Question: I understand that stackoverflow exceptions are usually infinite loops, but I've checked my logic and stepped through the code and cannot figure this out. There is no infinite loop because I mark every pixel with 'locationID' as I process it!
'''
private void setAttachedPixels(ref Image<Gray, byte> source, int X, int Y, byte locationID) //recursively set a pixel, and all adjacent unmarked pixels, to a certain number
{
if (X >= 0 && Y >= 0 && X < source.Rows && Y < source.Cols)
{
if (source.Data[X, Y, 0] == 1) // 1 means unprocessed - locationID starts at 2 and increments elsewhere
{
source.Data[X, Y, 0] = locationID; //mark origin pixel
setAttachedPixels(ref source, X+1, Y-1, locationID); //down left pixel
setAttachedPixels(ref source, X+1, Y, locationID); //down
setAttachedPixels(ref source, X+1, Y+1, locationID); //down right
setAttachedPixels(ref source, X, Y - 1, locationID); //left
setAttachedPixels(ref source, X, Y + 1, locationID); //right
setAttachedPixels(ref source, X - 1, Y - 1, locationID);//up left
setAttachedPixels(ref source, X - 1, Y, locationID); //up
setAttachedPixels(ref source, X - 1, Y + 1, locationID); //up right
}
}
return;
}
'''
Code explanation: I'm trying to loop through an image (basically a 2-dimentional array) with some blobs in it and 'count' how many pixels are part of each blob. Hopefully you can see what I'm doing.
Here is a screenshot of the error. It and the stack trace is of no help, but I know someone will ask.

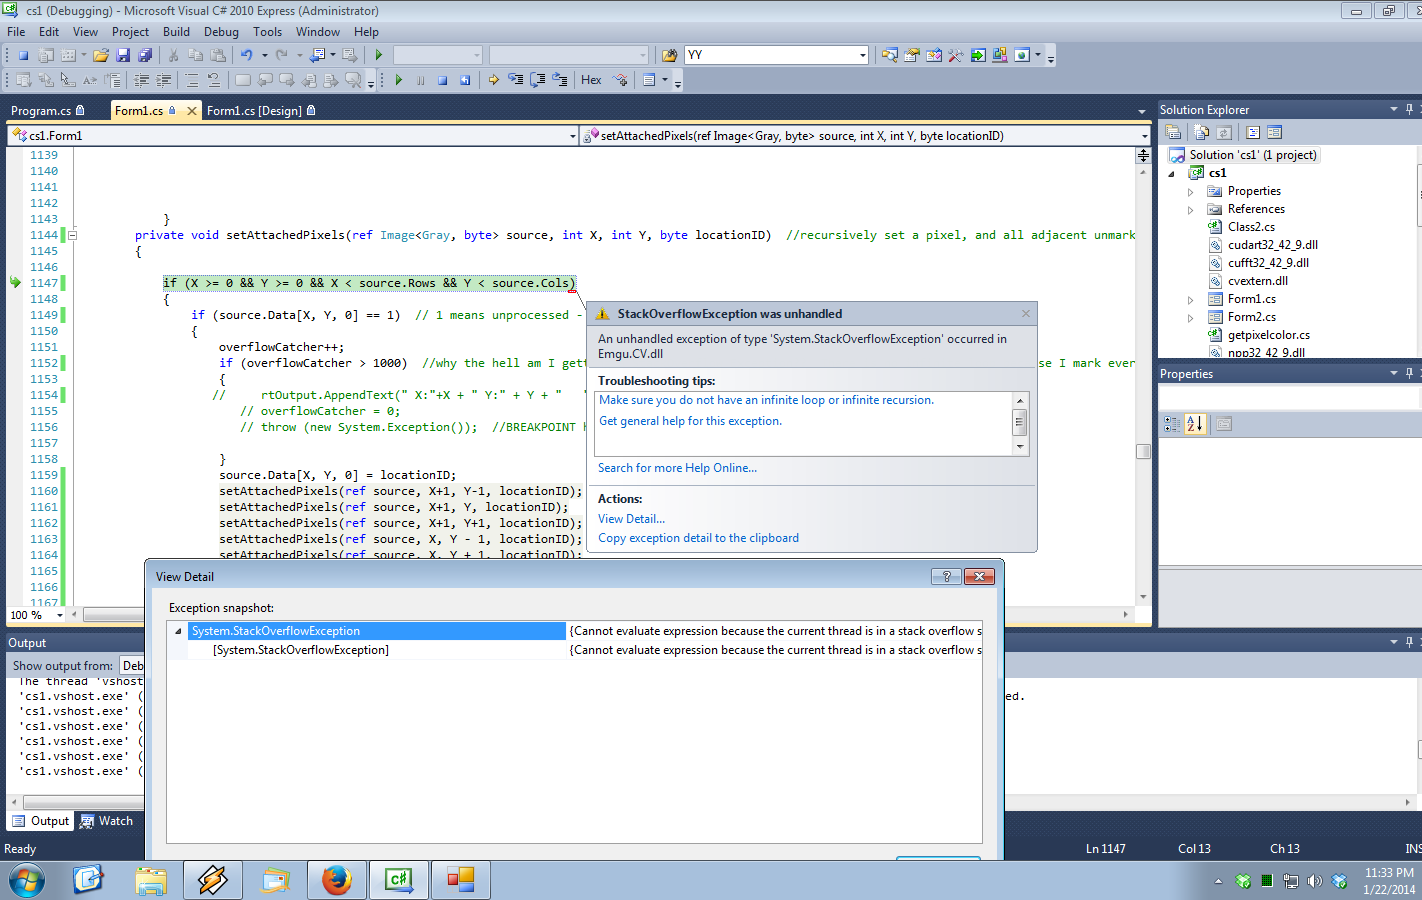
Answer: This is not an infinite loop in this case, but it can be very deep.
From my understanding of your code, you're not just setting the adjacent pixels but also their adjacent pixels, and the adjacent of the adjacent pixels and so on.
For instance with an image of 1000*1000, if I call 'setAttachedPixels(image, 0, 999, XX)', you will end up with 999 calls for just the down left pixel.
If you just want to add the pixel and its adjacent you should use something like:
'''
private void SetPixels(Image<Gray, byte> source, int X, int Y, byte locationID)
{
if (X >= 0 && Y >= 0 && X < source.Rows && Y < source.Cols)
{
if (source.Data[X, Y, 0] == 1) // 1 means unprocessed - locationID starts at 2 and increments elsewhere
{
source.Data[X, Y, 0] = locationID; //mark origin pixel
}
}
}
private void SetAttachedPixels(Image<Gray, byte> source, int X, int Y, byte locationID)
{
setPixels(source, X, Y, locationID);
setPixels(source, X+1, Y-1, locationID); //down left pixel
setPixels(source, X+1, Y, locationID); //down
setPixels(source, X+1, Y+1, locationID); //down right
setPixels(source, X, Y - 1, locationID); //left
setPixels(source, X, Y + 1, locationID); //right
setPixels(source, X - 1, Y - 1, locationID);//up left
setPixels(source, X - 1, Y, locationID); //up
setPixels(source, X - 1, Y + 1, locationID); //up right
}
'''